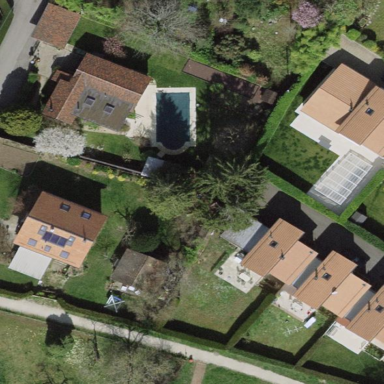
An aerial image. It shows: Garden surrounded by fence.